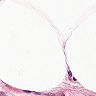
Metastatic tissue present: no